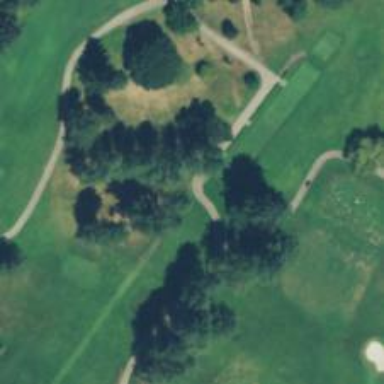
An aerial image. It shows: Path for both road and golf.